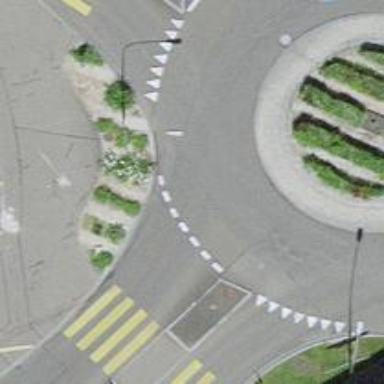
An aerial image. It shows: Tertiary road with asphalt surface leading to roundabout.